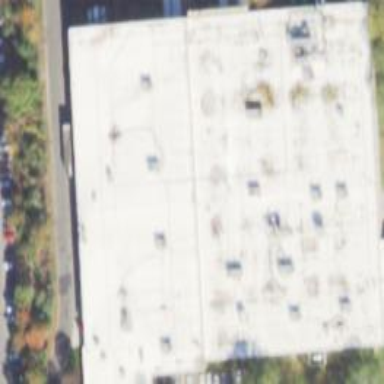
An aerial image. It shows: Warehouse building.